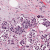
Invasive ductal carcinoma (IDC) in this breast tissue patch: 1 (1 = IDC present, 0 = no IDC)